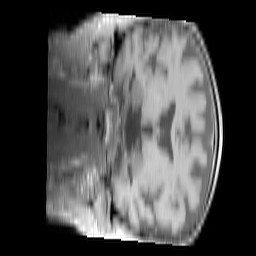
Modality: T1w
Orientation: coronal
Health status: ill
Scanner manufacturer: siemens
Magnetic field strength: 3 T
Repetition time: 0.4 s
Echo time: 0.00272 s